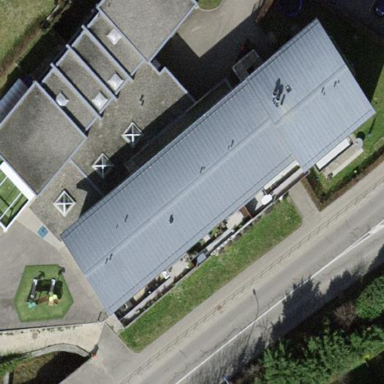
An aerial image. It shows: School building or complex.